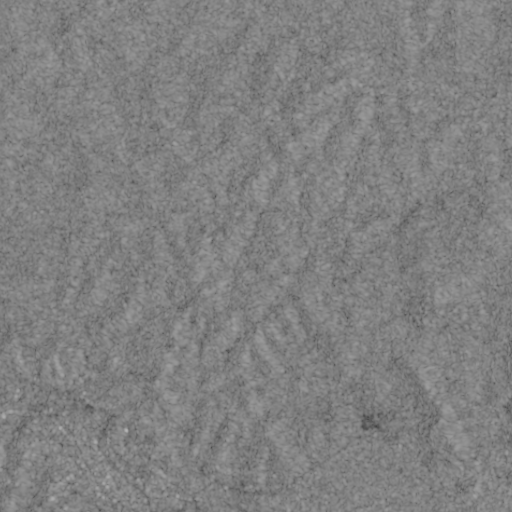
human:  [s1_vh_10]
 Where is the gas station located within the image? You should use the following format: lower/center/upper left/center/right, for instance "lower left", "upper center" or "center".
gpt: The gas station is located in the lower left of the image.
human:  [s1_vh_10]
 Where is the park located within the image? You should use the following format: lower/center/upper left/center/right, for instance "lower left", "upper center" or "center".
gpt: The park is located in the lower left of the image.
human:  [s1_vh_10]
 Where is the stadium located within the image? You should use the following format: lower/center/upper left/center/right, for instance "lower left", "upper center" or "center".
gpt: The stadium is located in the lower left of the image.
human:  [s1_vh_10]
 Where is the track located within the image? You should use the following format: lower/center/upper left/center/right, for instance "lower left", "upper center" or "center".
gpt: There is no track in the image.

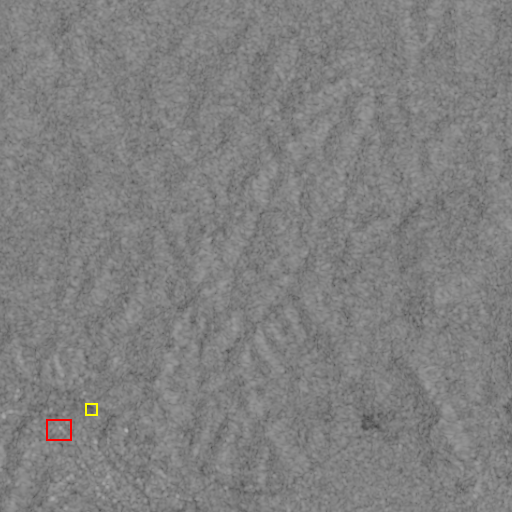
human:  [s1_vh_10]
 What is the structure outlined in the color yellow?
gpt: The structure outlined in yellow is a park.
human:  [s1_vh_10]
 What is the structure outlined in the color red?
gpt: The structure outlined in red is a building.
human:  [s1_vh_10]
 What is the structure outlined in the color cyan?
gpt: There is no cyan outline.